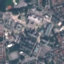
Land use / land cover class: Industrial